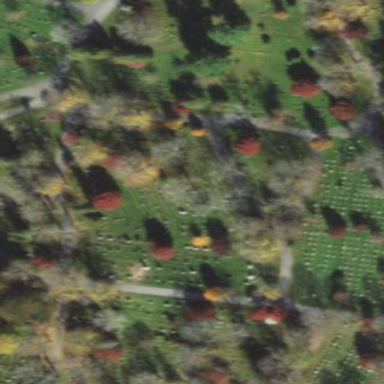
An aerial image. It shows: Sector within cemetery.